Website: walmart
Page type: address-validator
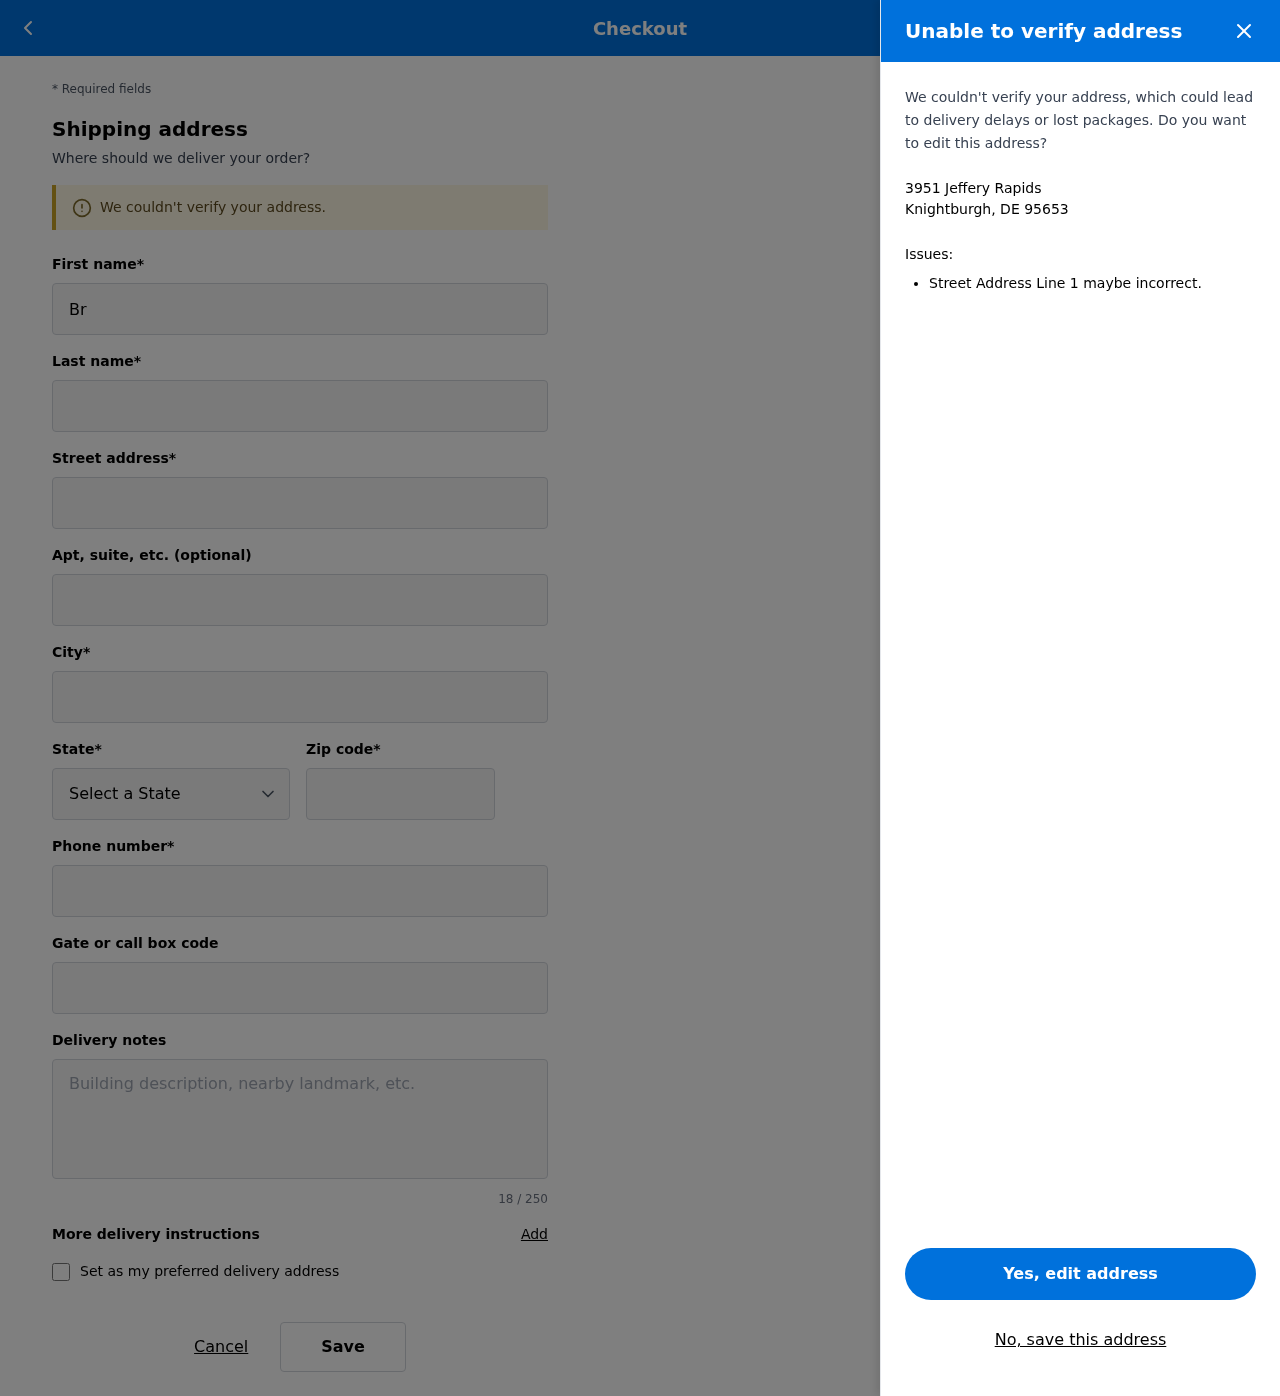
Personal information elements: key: PII_CITY_STATE_ZIP
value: Knightburgh, DE 95653
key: PII_DELIVERY_INSTRUCTIONS
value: Leave with doorman
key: PII_STATE_ABBR
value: DE
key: PII_STREET
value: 3951 Jeffery Rapids
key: PII_FIRSTNAME
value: Brittany
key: PII_LASTNAME
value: Wright
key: PII_CITY
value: Knightburgh
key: PII_POSTCODE
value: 95653
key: PII_PHONE
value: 2903849538
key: PII_SECURITY_CODE
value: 645